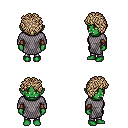
a pixel art fantasy rpg character, female body template, orc, green skin, chain mail, metal pants, white blonde curly afro hairstyle, cloth bracers, four views (front, back, left, right), 2x2 character sprite sheet, small pixel art, hard edges, no anti-aliasing